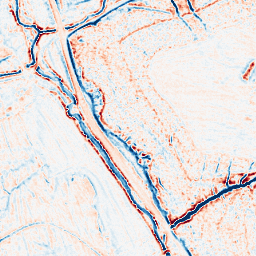
Category: edge_preserving
Decomposition family: bilateral
Decomposition parameters: d: 9
sigma_color: 50
sigma_space: 150
Upsampling method: sinc_blackman
Upsampling parameters: scale: 2
kernel_size: 4
Upsampling scale: 2